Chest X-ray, PA view. Patient: 65 years old, sex F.
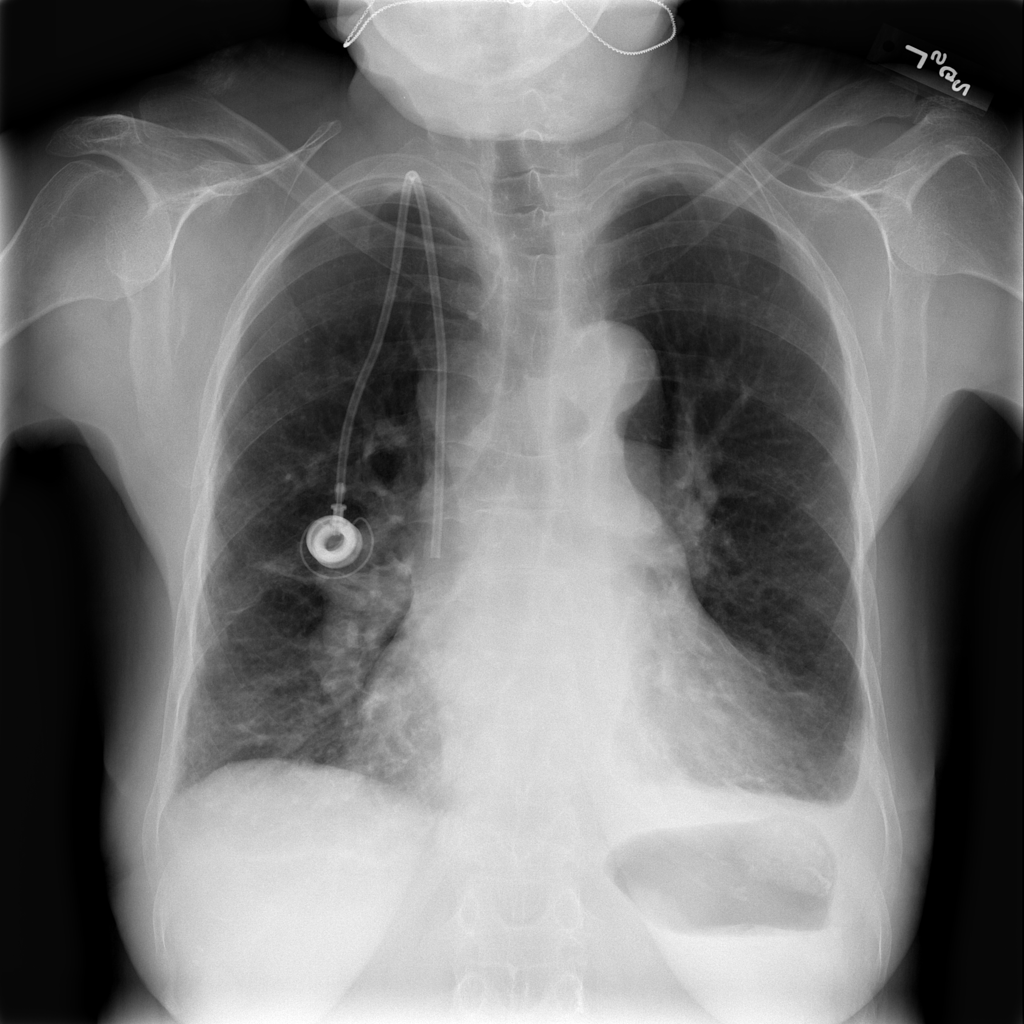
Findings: Cardiomegaly, Effusion, Fibrosis, Infiltration